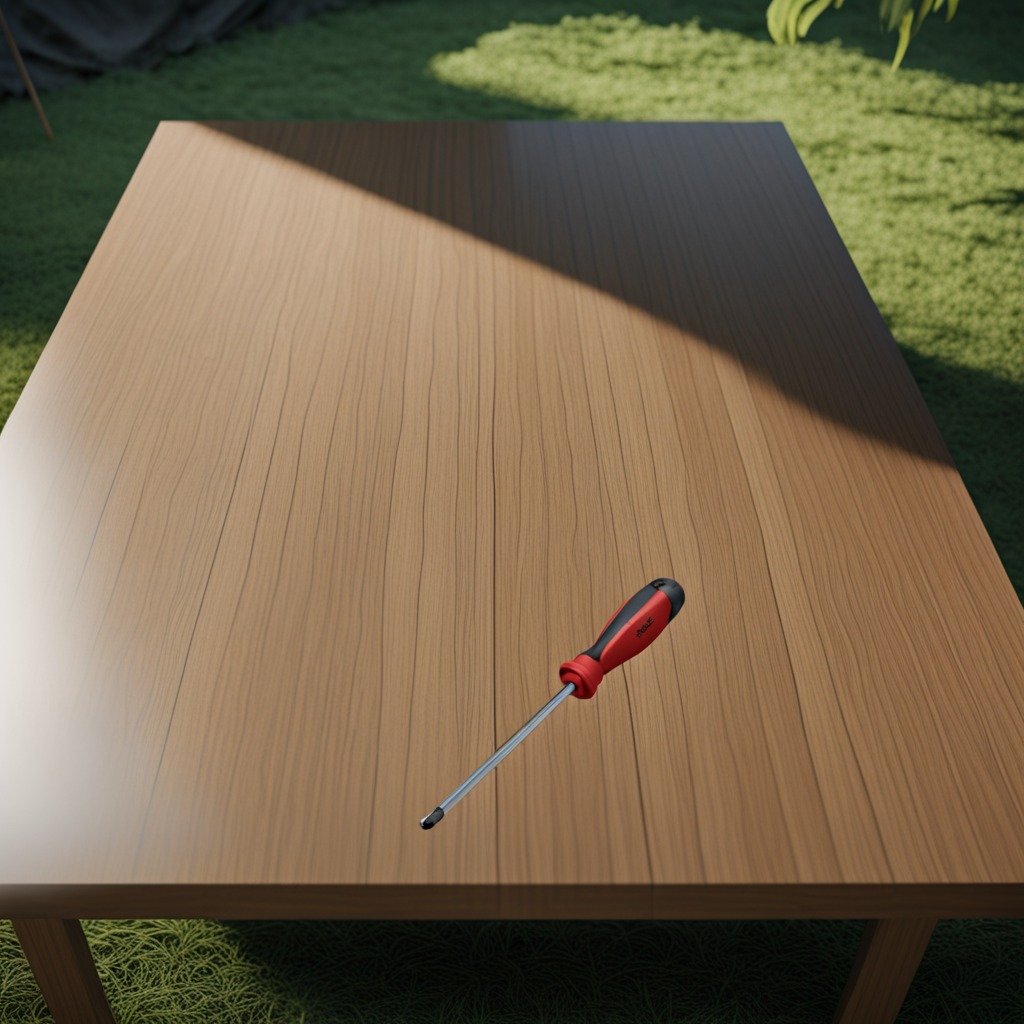
A screwdriver lies on a wooden table inside a jungle field workshop tent humid ambient light worn but